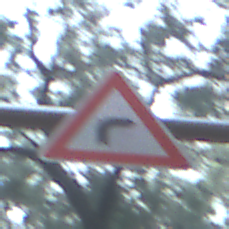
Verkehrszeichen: KurveRechts
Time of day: SunriseSunset
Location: Outdoor (Nature)
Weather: NotSpecified
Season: Autumn
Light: Natural